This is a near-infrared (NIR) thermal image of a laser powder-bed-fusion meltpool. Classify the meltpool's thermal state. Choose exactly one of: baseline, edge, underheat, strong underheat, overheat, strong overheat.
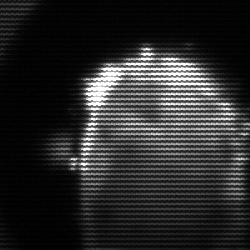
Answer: baseline